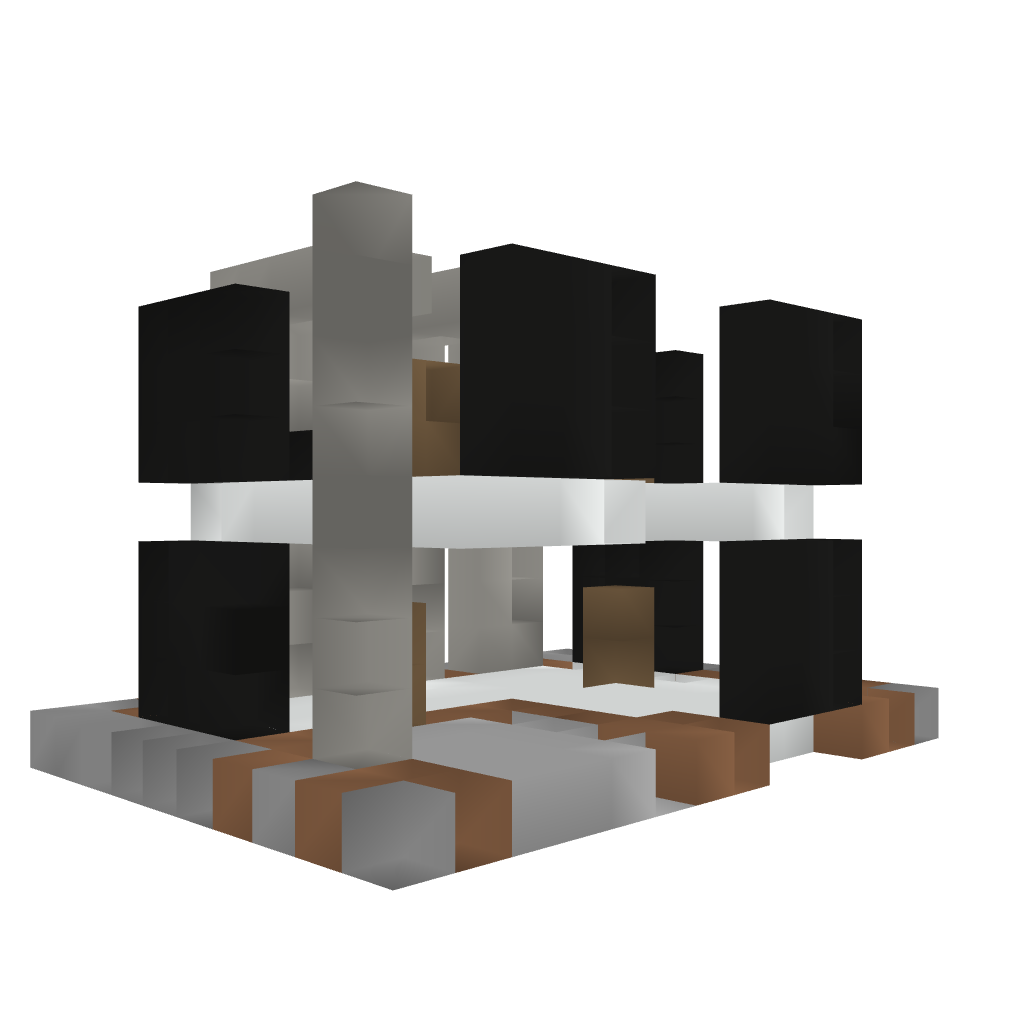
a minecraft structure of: Modern House #5